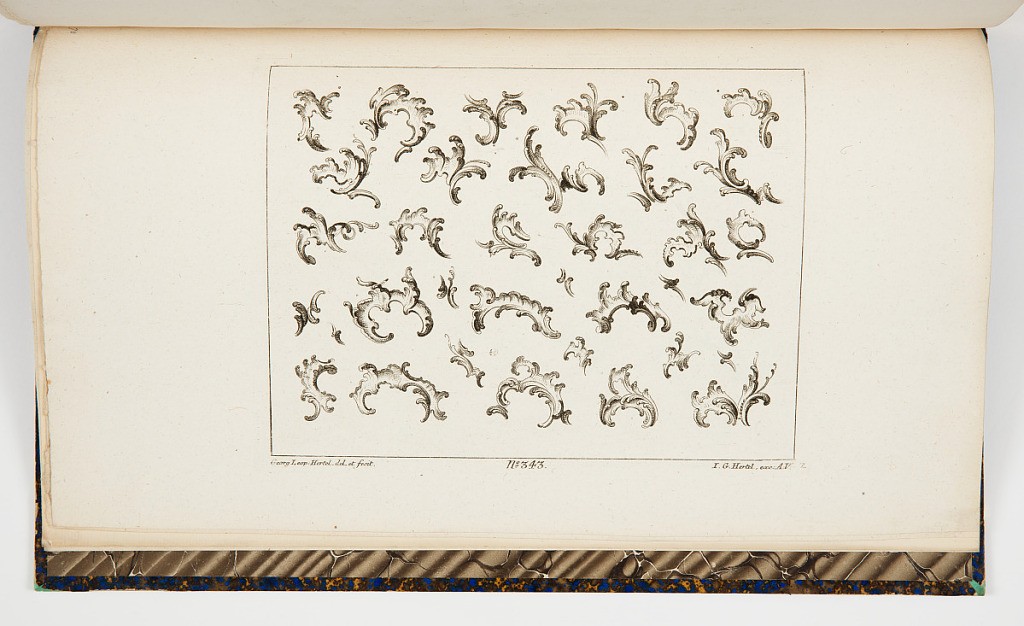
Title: Designs for Rocaille Motifs
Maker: Georg Leopold Hertel, German, active ca. 1780
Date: mid- 18th century
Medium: Etching on off-white paper
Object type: Print
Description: Sheet filled with designs for rocaille motifs of small scrolls and rinceaux. The plate is signed and numbered.